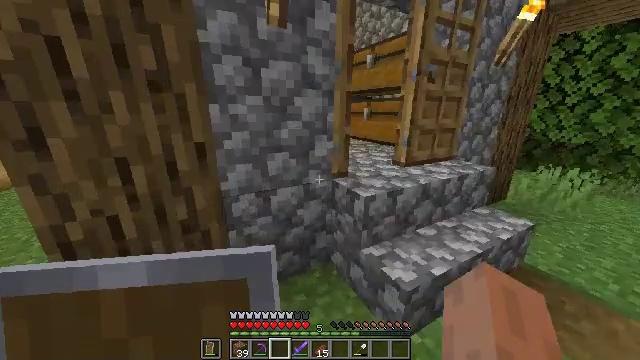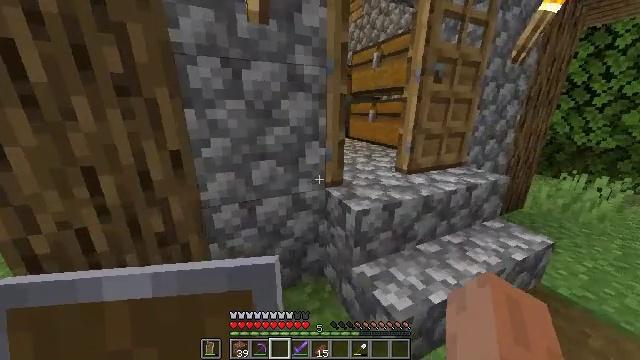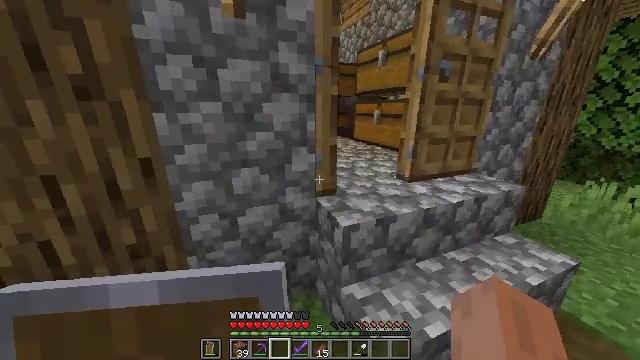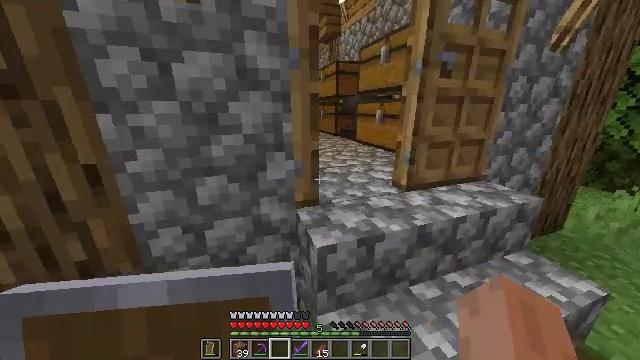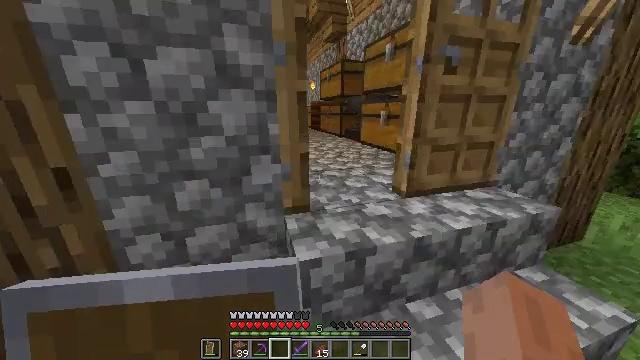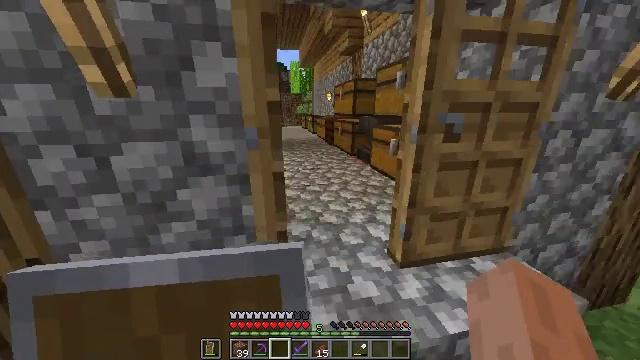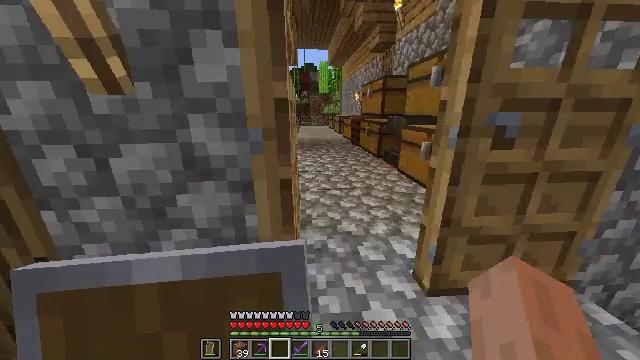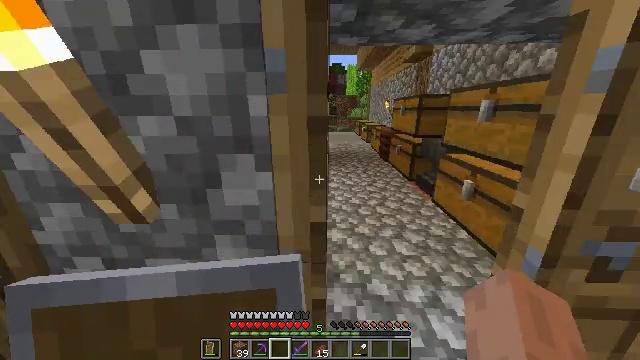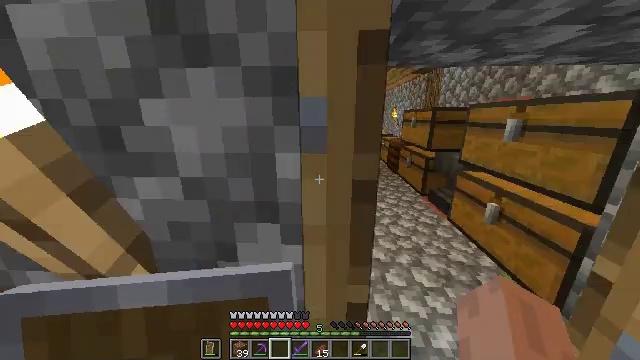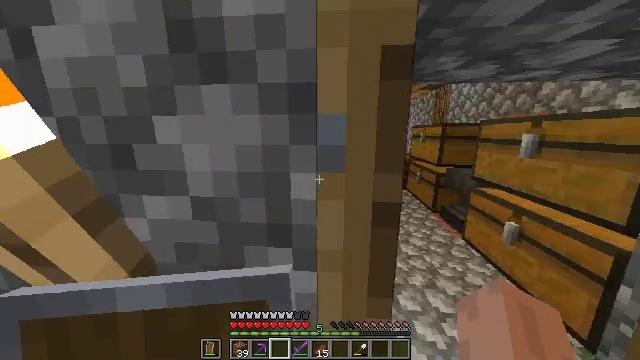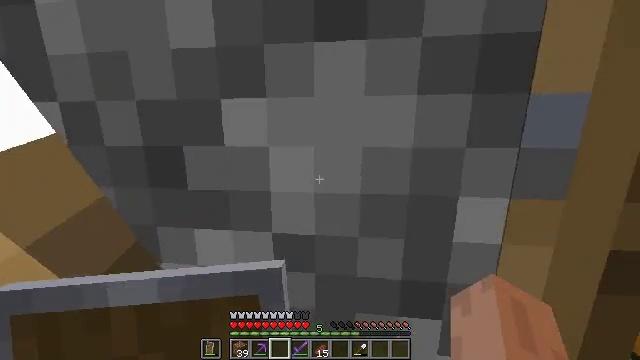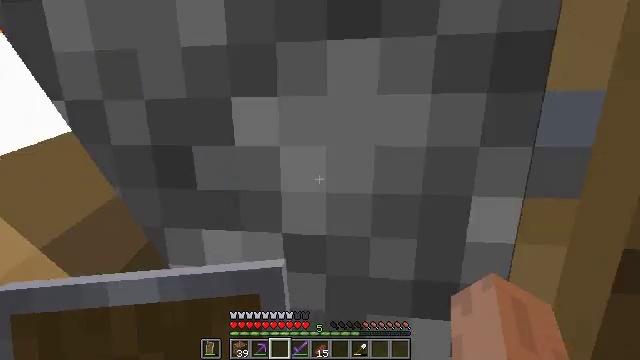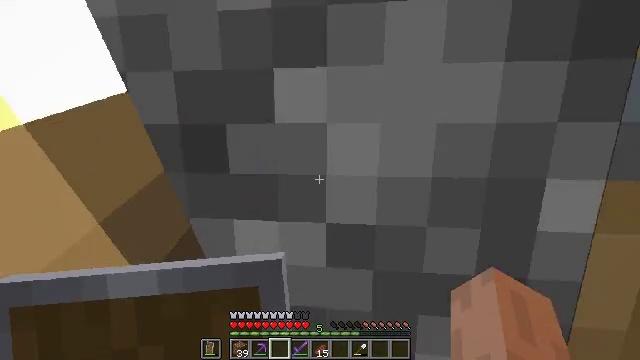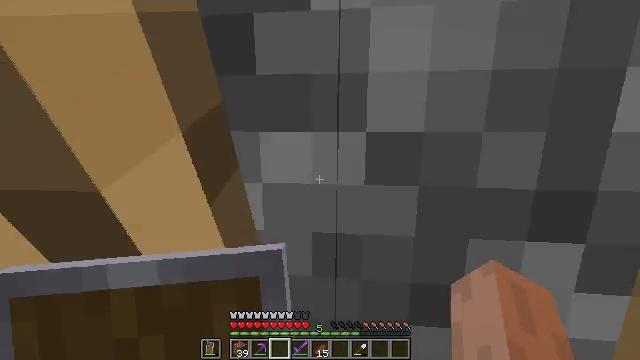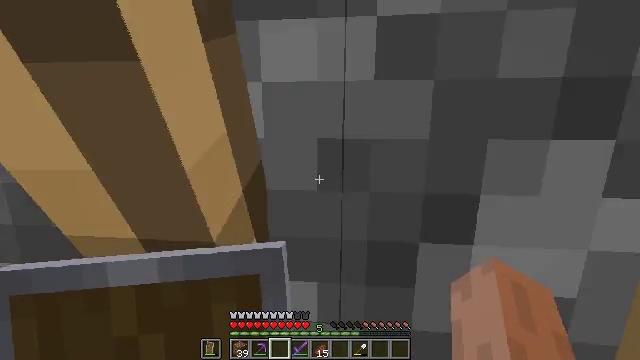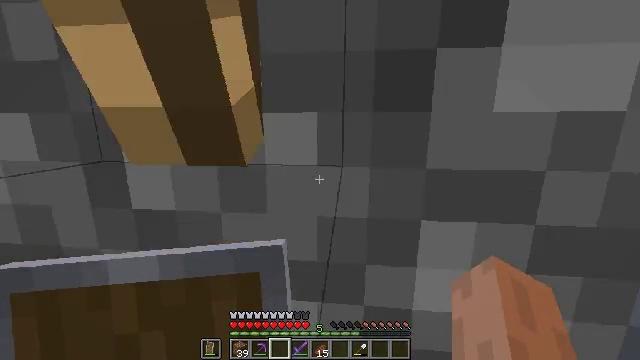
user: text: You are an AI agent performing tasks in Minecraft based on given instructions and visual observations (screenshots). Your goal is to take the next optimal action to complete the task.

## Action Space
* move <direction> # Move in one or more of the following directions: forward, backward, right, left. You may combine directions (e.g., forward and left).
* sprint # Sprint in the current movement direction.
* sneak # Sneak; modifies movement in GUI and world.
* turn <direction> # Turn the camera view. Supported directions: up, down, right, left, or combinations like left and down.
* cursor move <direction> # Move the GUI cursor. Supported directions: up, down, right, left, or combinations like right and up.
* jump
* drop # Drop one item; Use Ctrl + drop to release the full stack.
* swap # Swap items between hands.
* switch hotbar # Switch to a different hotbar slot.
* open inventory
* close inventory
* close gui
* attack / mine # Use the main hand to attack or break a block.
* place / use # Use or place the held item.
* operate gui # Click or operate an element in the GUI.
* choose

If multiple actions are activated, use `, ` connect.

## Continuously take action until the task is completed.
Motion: motion action
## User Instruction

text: Attack the observer device.
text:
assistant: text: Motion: move forward and move right, turn left
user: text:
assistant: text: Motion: move forward and move right, turn left
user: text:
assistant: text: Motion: move forward and move right, turn left
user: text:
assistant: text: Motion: move forward and move right, turn left
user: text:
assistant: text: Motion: move forward, turn left
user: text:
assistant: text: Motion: move forward and move left, turn left
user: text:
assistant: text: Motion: move forward and move left, turn left
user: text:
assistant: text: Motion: move forward and move left, turn left and up
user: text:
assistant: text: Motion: move forward and move left, turn left and up
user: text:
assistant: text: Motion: move forward, turn up
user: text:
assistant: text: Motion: no_op
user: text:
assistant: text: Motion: no_op
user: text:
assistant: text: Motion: turn down
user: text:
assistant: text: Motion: no_op
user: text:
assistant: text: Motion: move right
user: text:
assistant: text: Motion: move right, turn right and down
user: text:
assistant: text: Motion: move forward and move right
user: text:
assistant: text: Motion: move forward and move right
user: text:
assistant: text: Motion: move forward and move right
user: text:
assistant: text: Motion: move forward and move right, turn right
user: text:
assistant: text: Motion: move forward and move right, turn right
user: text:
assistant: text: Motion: move right, turn right
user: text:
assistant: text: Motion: move right, turn right
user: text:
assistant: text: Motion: move back and move right, turn right
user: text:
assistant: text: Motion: move back and move right, turn right
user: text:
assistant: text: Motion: move back and move right
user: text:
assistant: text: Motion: move back and move right
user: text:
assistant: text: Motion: move back and move right
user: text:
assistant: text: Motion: move back and move right
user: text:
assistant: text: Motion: move back and move right